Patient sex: F
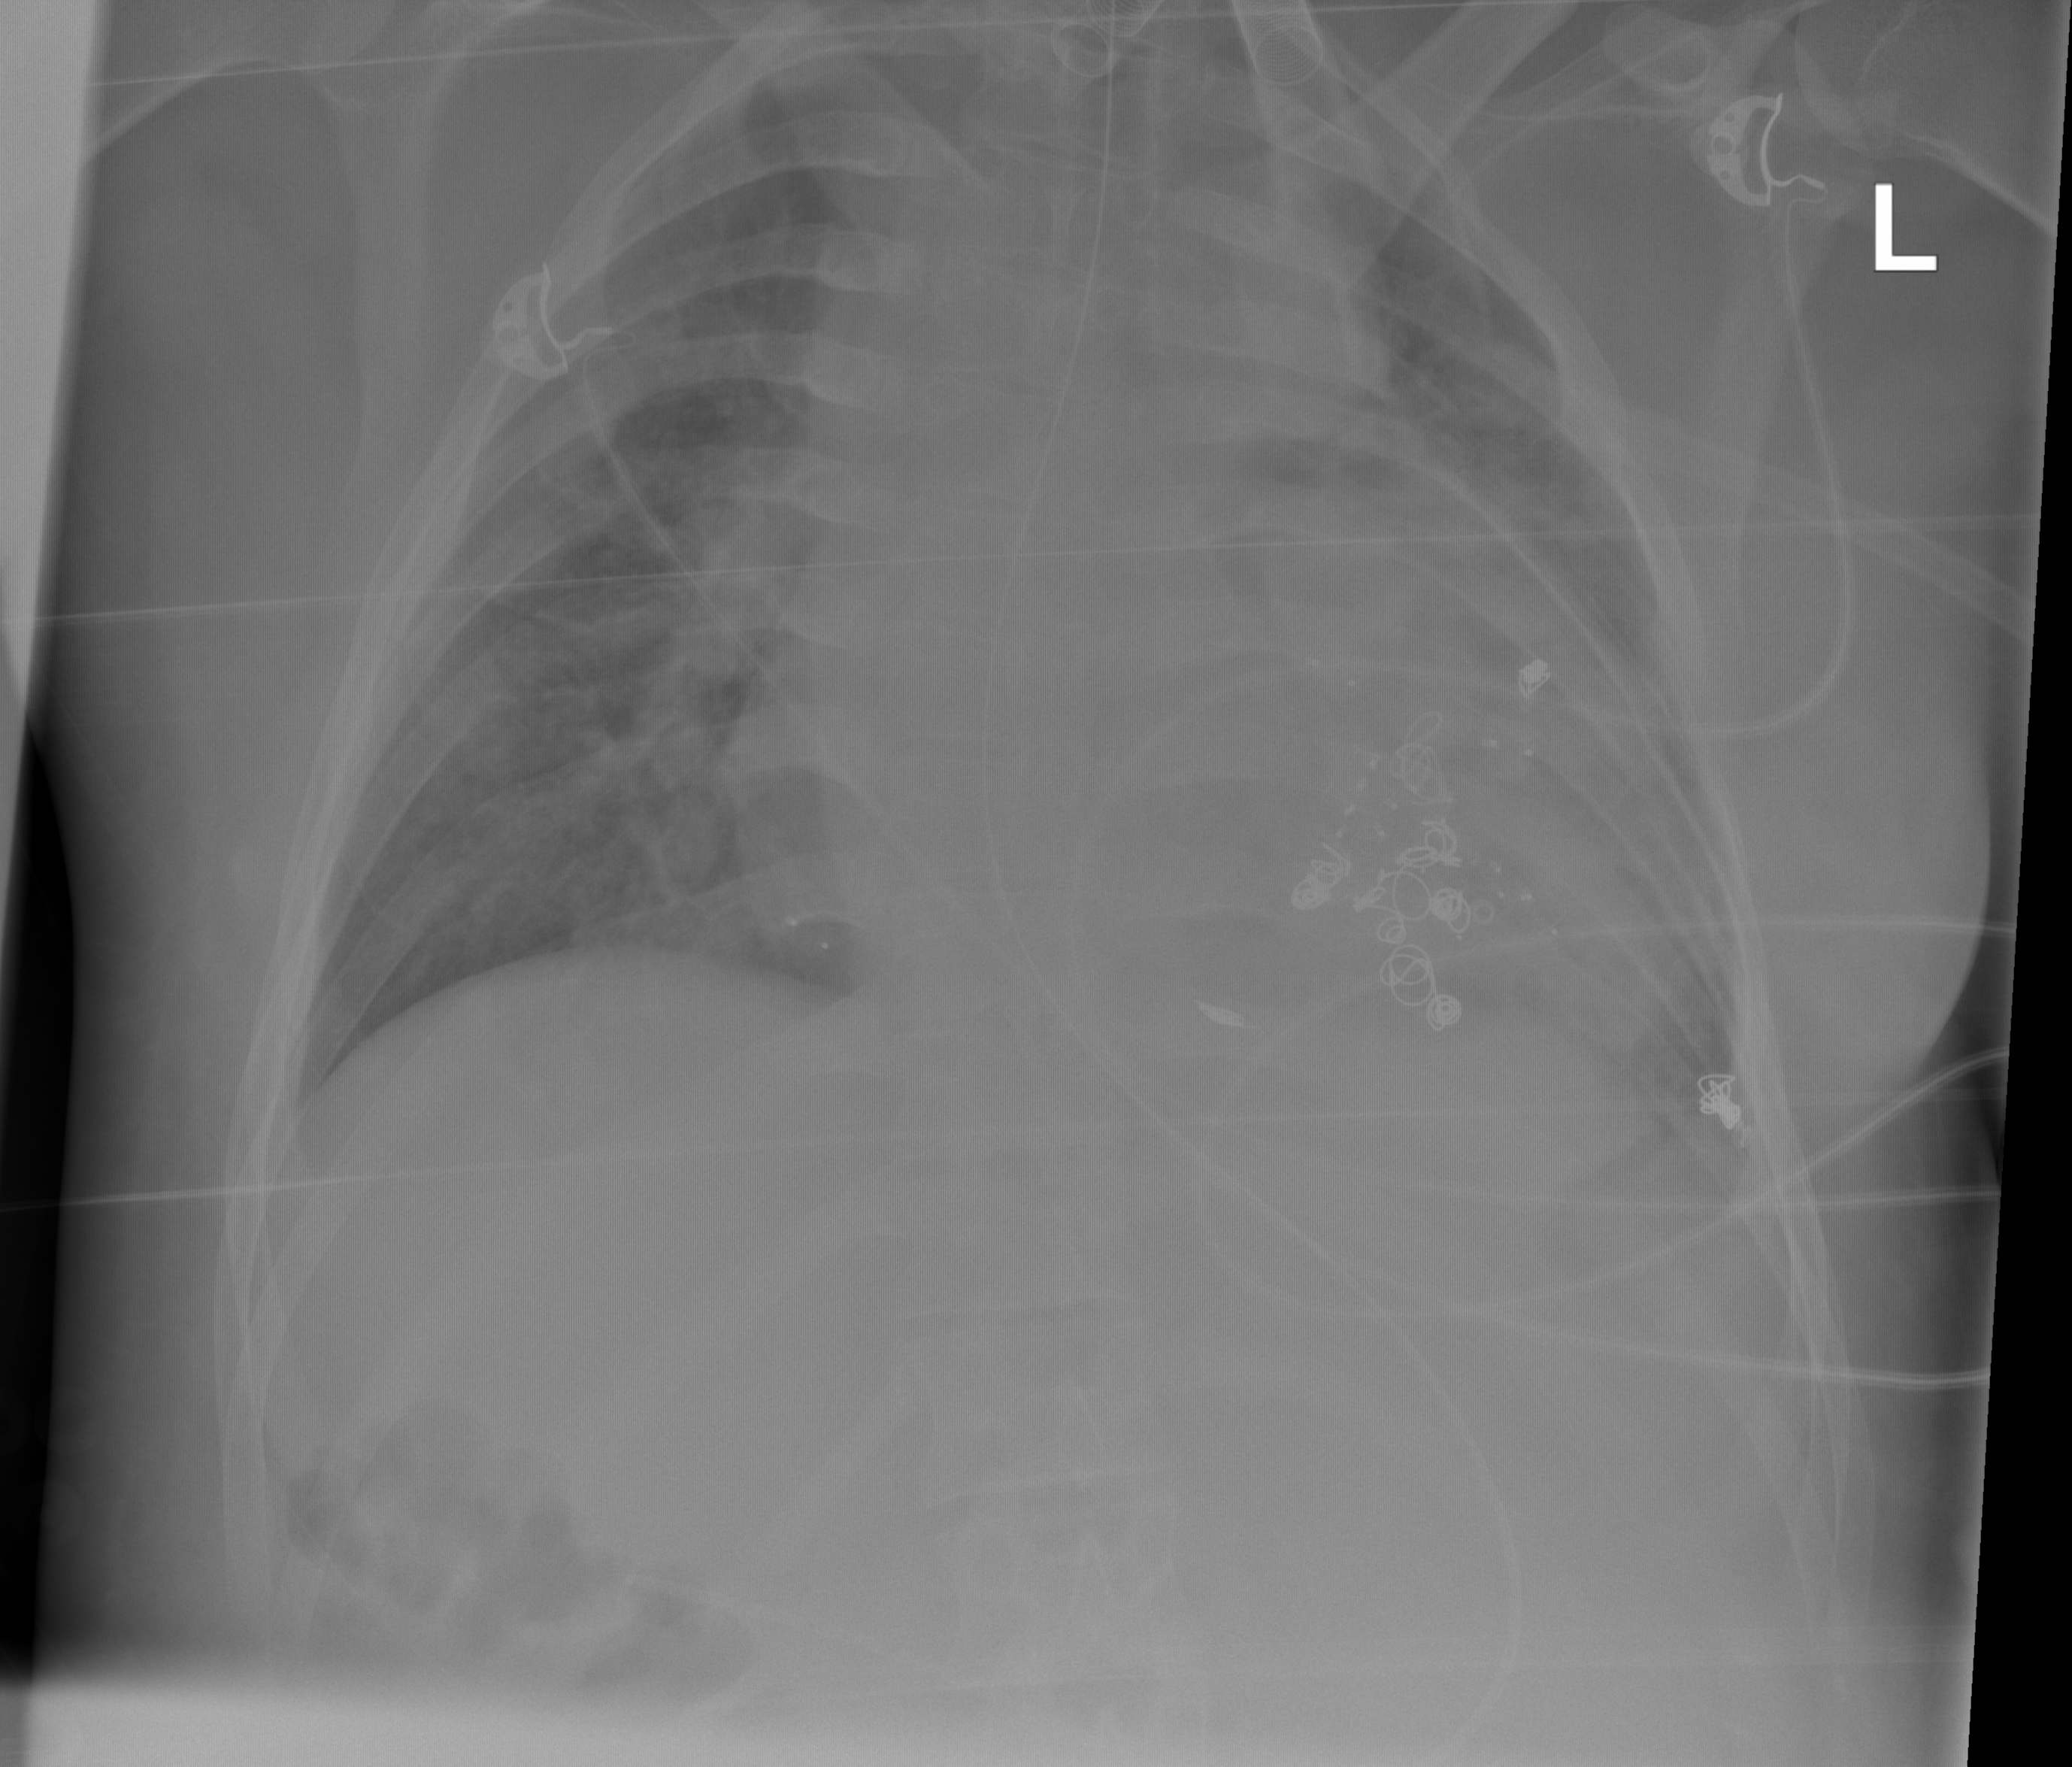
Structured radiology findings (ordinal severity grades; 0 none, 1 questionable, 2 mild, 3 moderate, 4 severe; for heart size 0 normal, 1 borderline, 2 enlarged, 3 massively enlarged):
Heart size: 2
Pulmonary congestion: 2
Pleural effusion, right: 0
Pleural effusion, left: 0
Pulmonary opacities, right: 2
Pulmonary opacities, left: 1
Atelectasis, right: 0
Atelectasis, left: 0